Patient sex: M
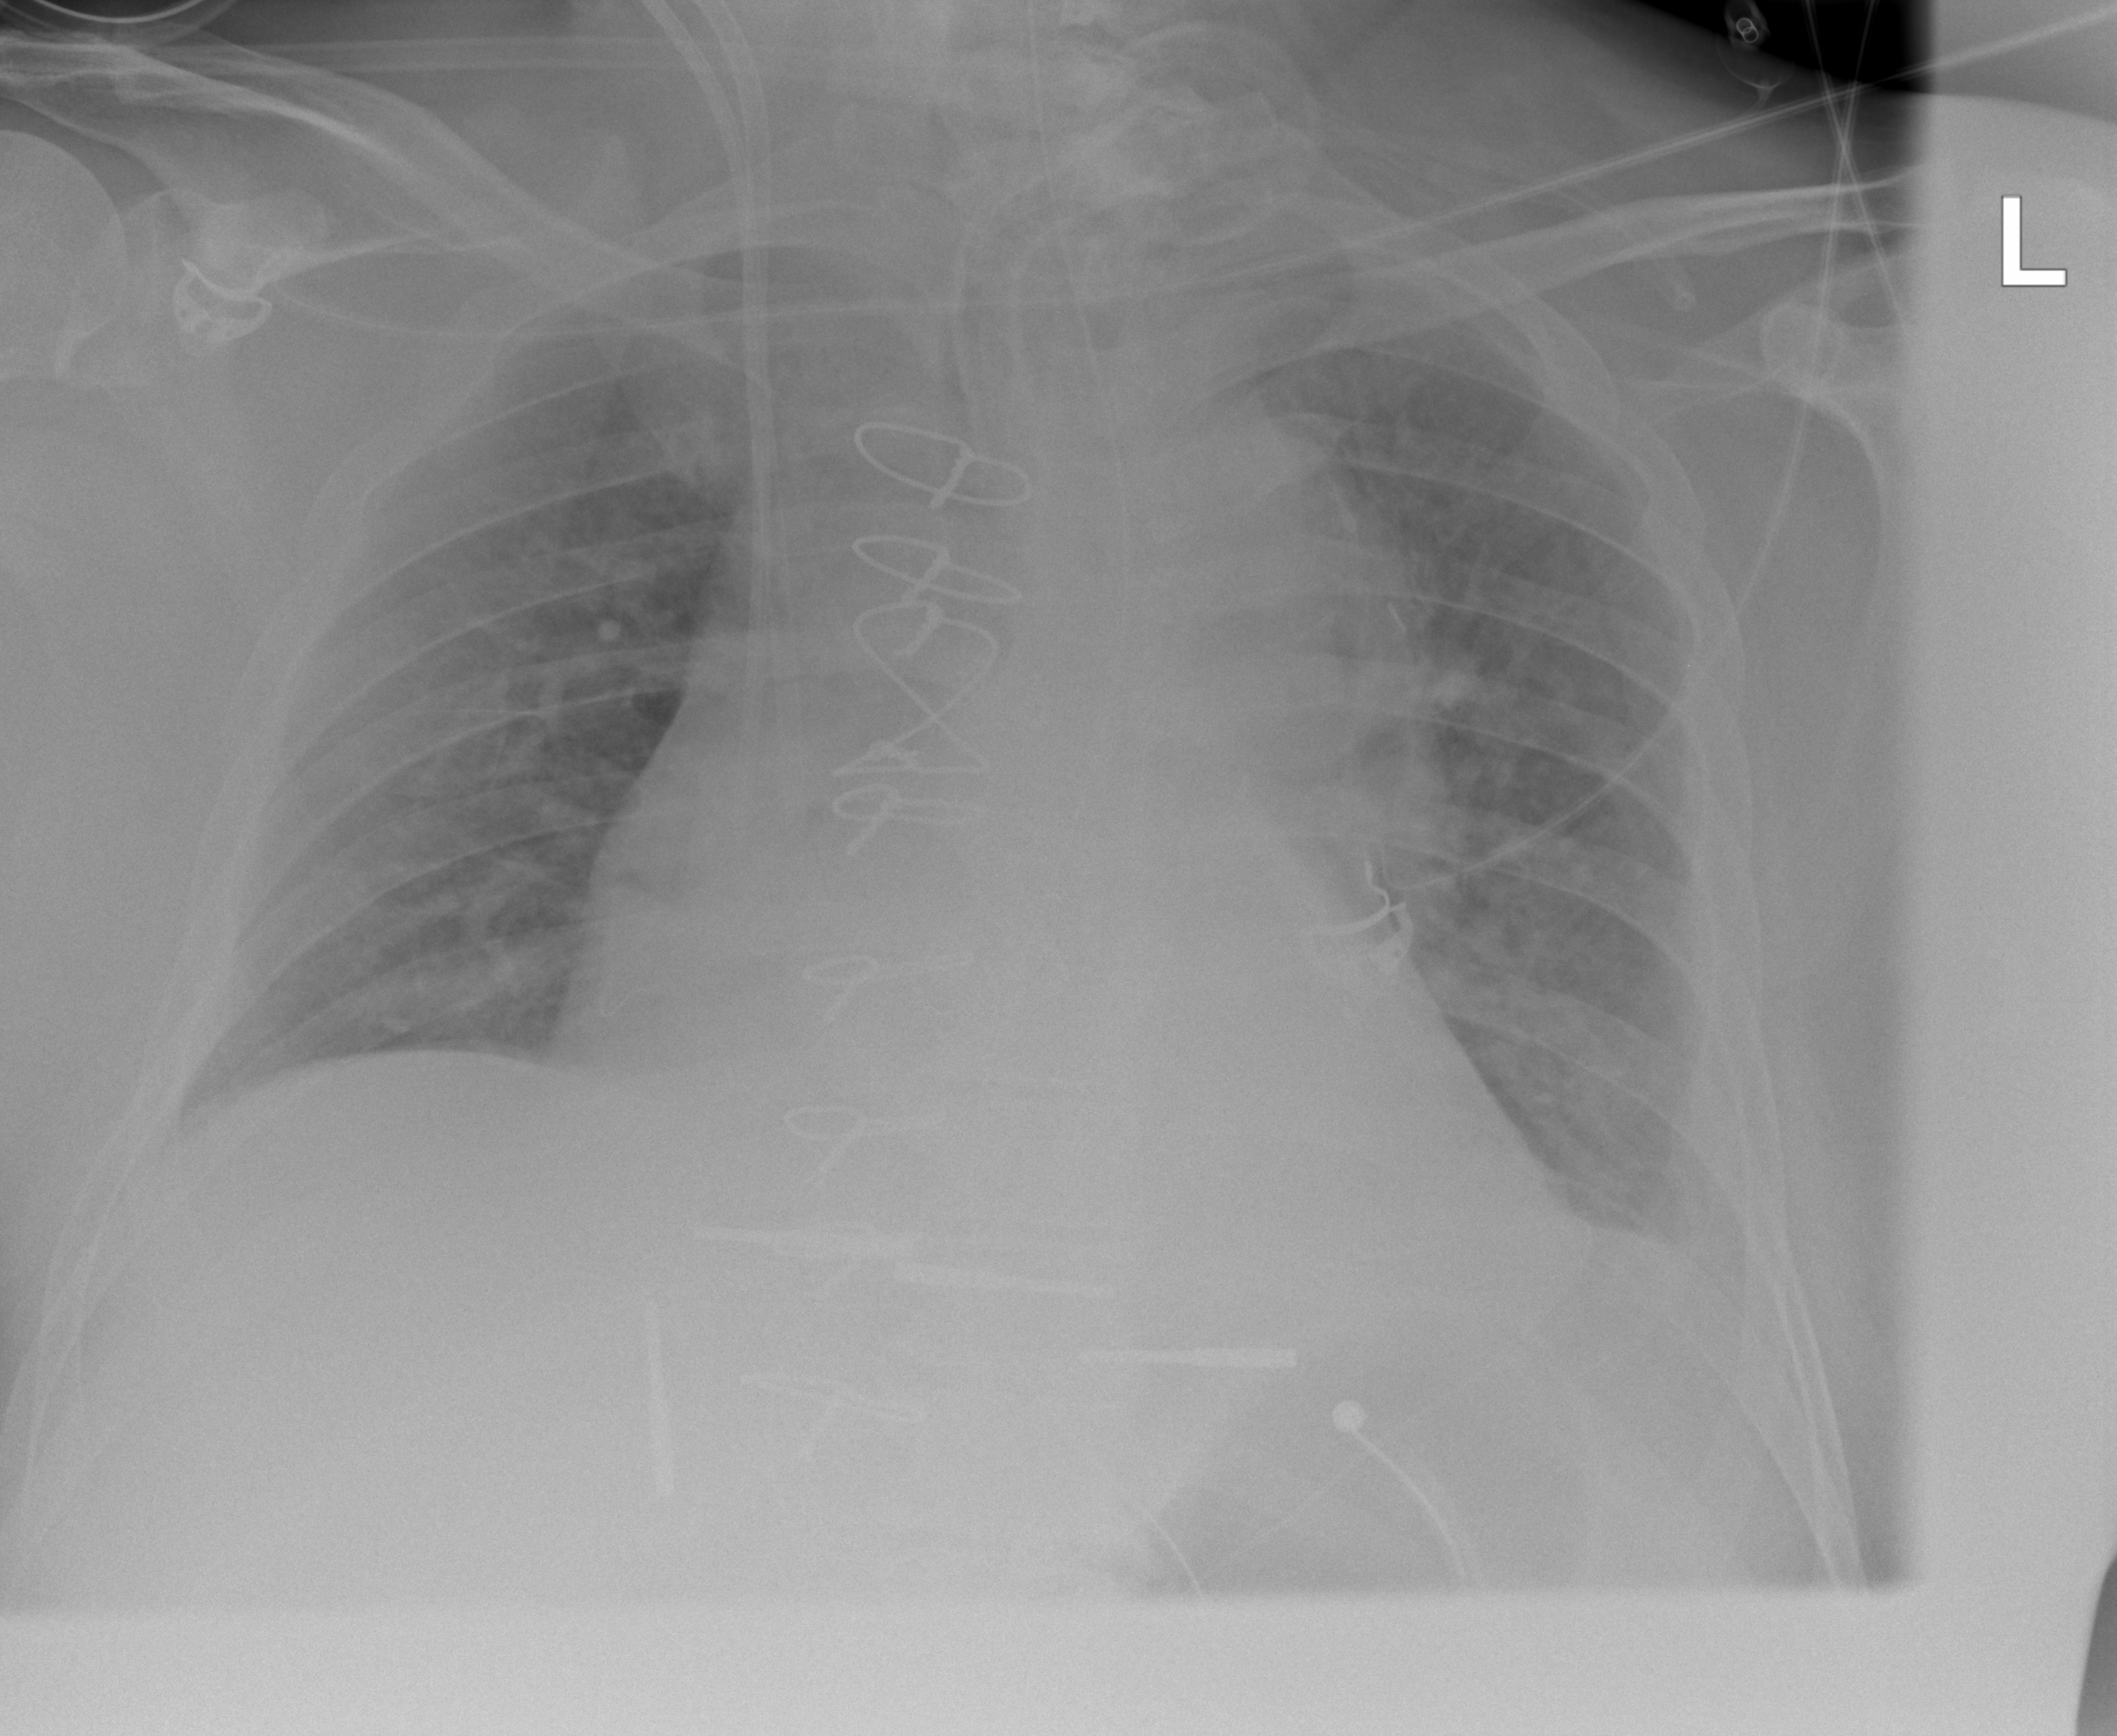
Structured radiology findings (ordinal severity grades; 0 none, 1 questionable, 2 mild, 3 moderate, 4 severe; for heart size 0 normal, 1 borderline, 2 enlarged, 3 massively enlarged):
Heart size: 2
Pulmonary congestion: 2
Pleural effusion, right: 1
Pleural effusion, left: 2
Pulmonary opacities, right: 0
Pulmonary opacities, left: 1
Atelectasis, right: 0
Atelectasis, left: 2